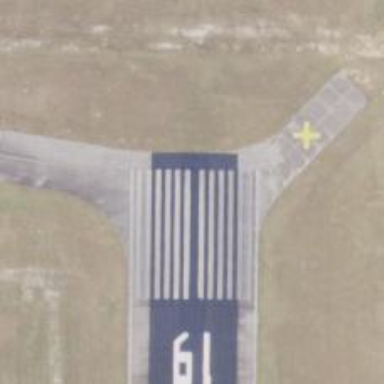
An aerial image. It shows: Runway surface made of asphalt at airport.